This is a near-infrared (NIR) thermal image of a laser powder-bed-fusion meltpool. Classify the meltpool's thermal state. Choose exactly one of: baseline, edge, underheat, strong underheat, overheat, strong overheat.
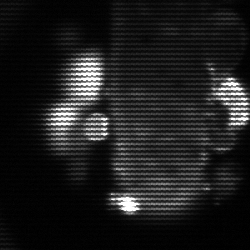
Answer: strong underheat